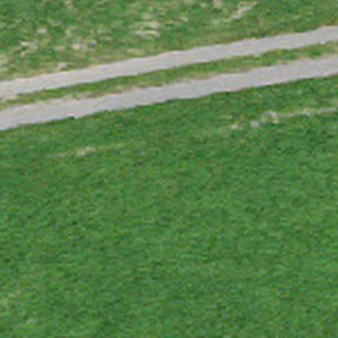
Label: other